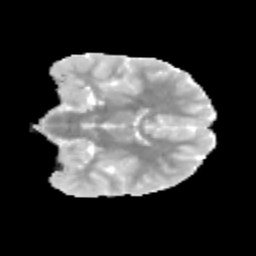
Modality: MD
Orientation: coronal
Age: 9
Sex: male
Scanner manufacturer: siemens
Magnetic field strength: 3 T
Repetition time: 3.8 s
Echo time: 0.07 s